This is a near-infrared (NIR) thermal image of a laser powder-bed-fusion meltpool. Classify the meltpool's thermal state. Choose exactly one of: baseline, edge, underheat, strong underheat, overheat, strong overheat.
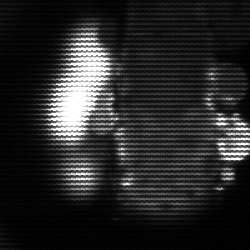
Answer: strong underheat